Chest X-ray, AP view. Patient: 39 years old, sex M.
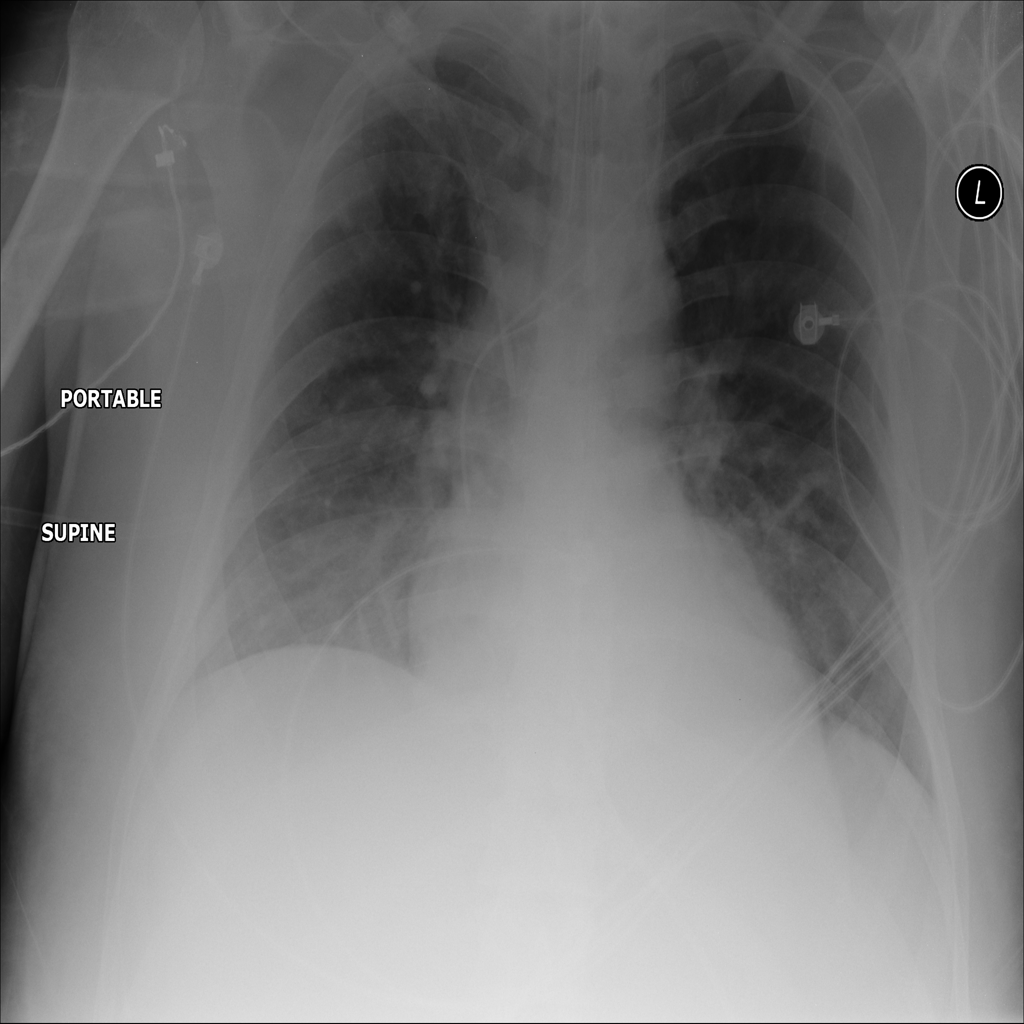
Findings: Edema, Infiltration